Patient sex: F
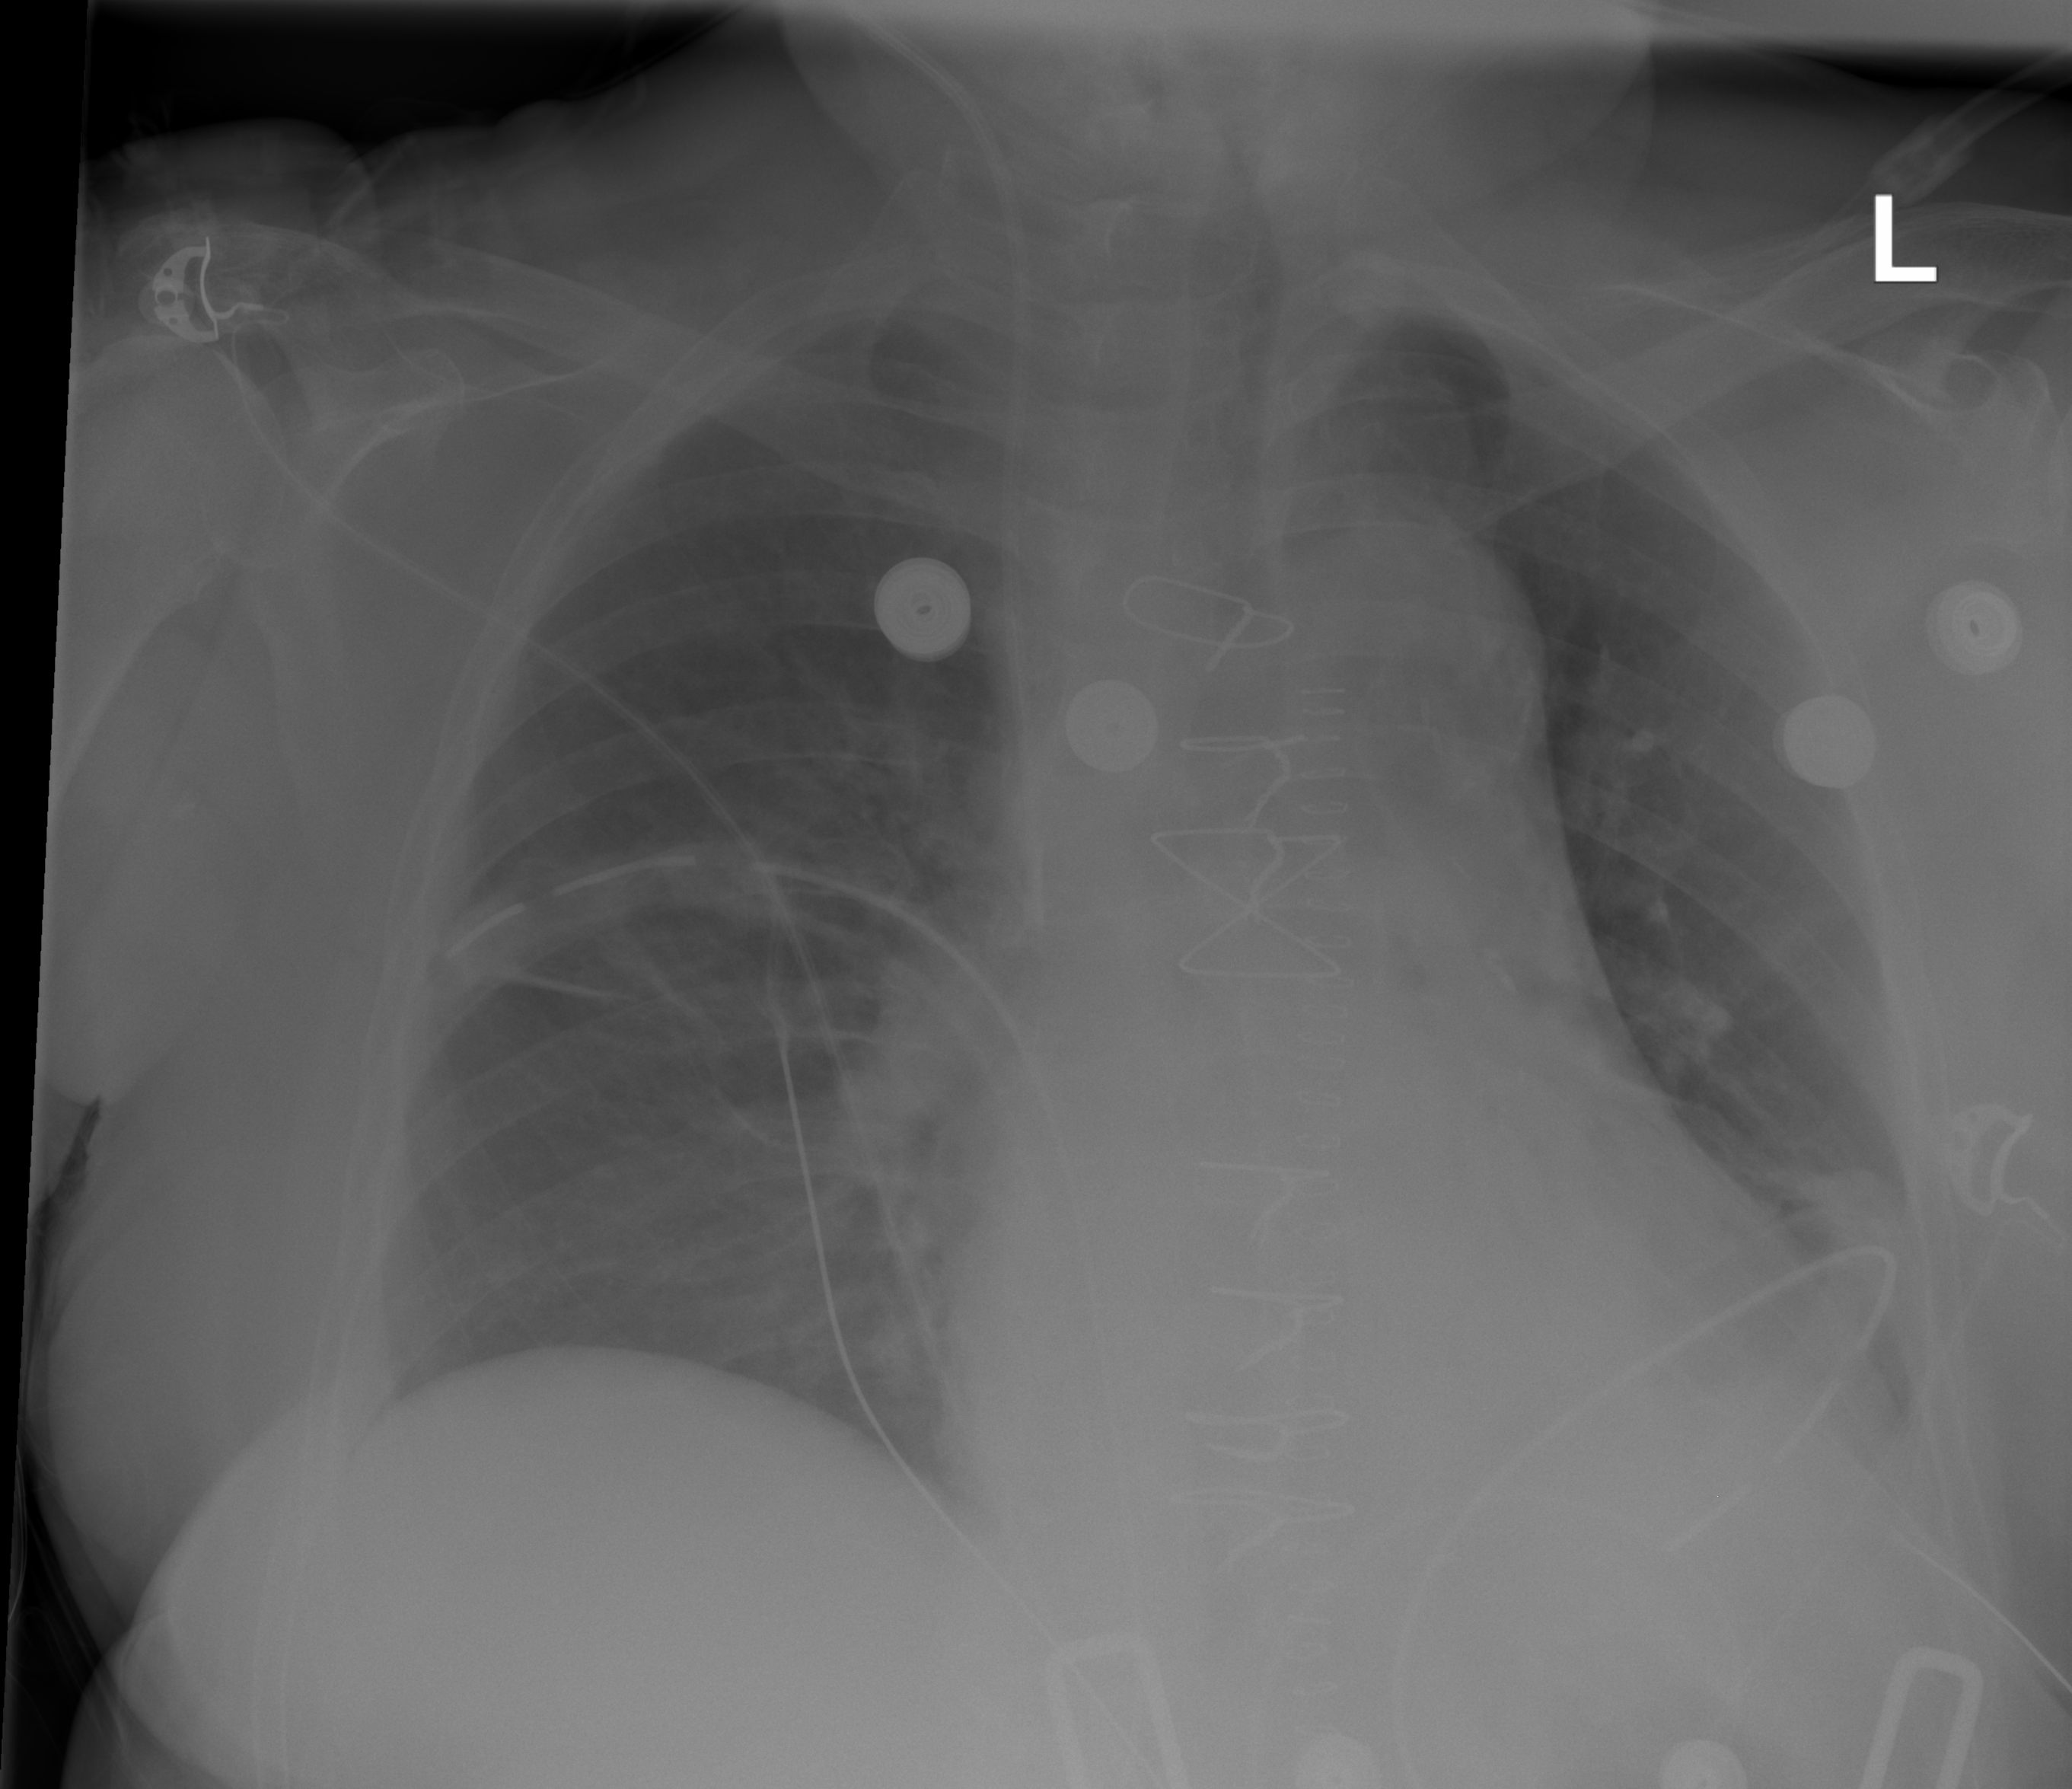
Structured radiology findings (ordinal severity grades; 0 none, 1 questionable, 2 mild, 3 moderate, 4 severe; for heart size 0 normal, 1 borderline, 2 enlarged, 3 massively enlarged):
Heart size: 0
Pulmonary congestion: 0
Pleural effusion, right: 0
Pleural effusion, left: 1
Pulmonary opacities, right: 0
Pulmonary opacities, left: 0
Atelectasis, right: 0
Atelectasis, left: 2